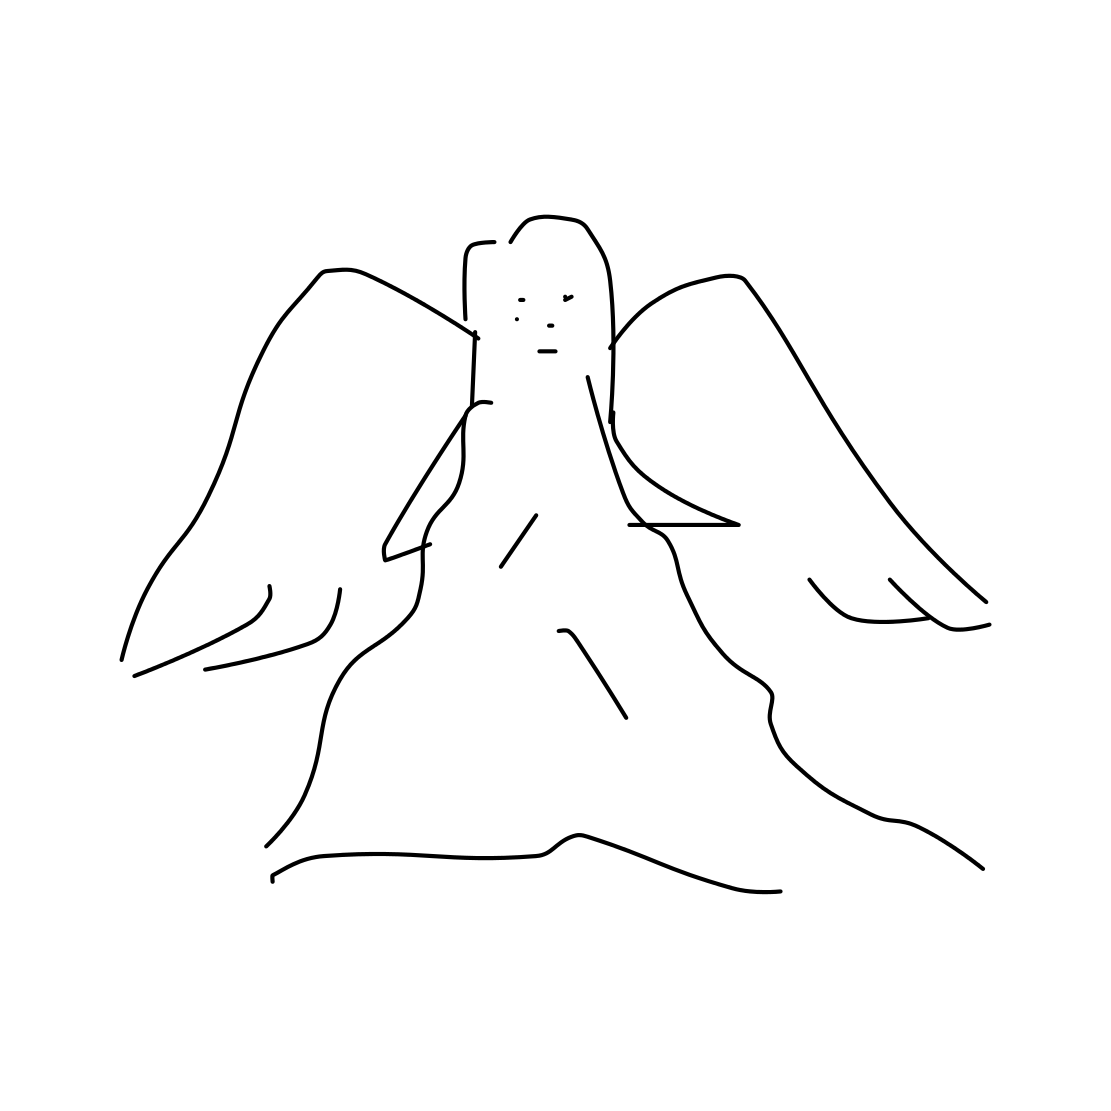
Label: angel